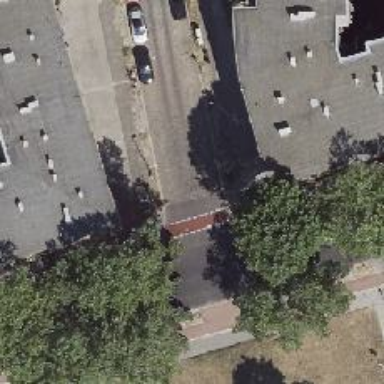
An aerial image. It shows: Residential road with sidewalks on both sides.